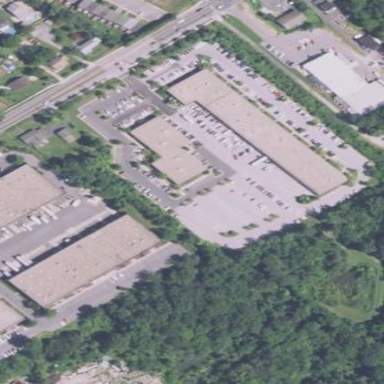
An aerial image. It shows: Commercial building.